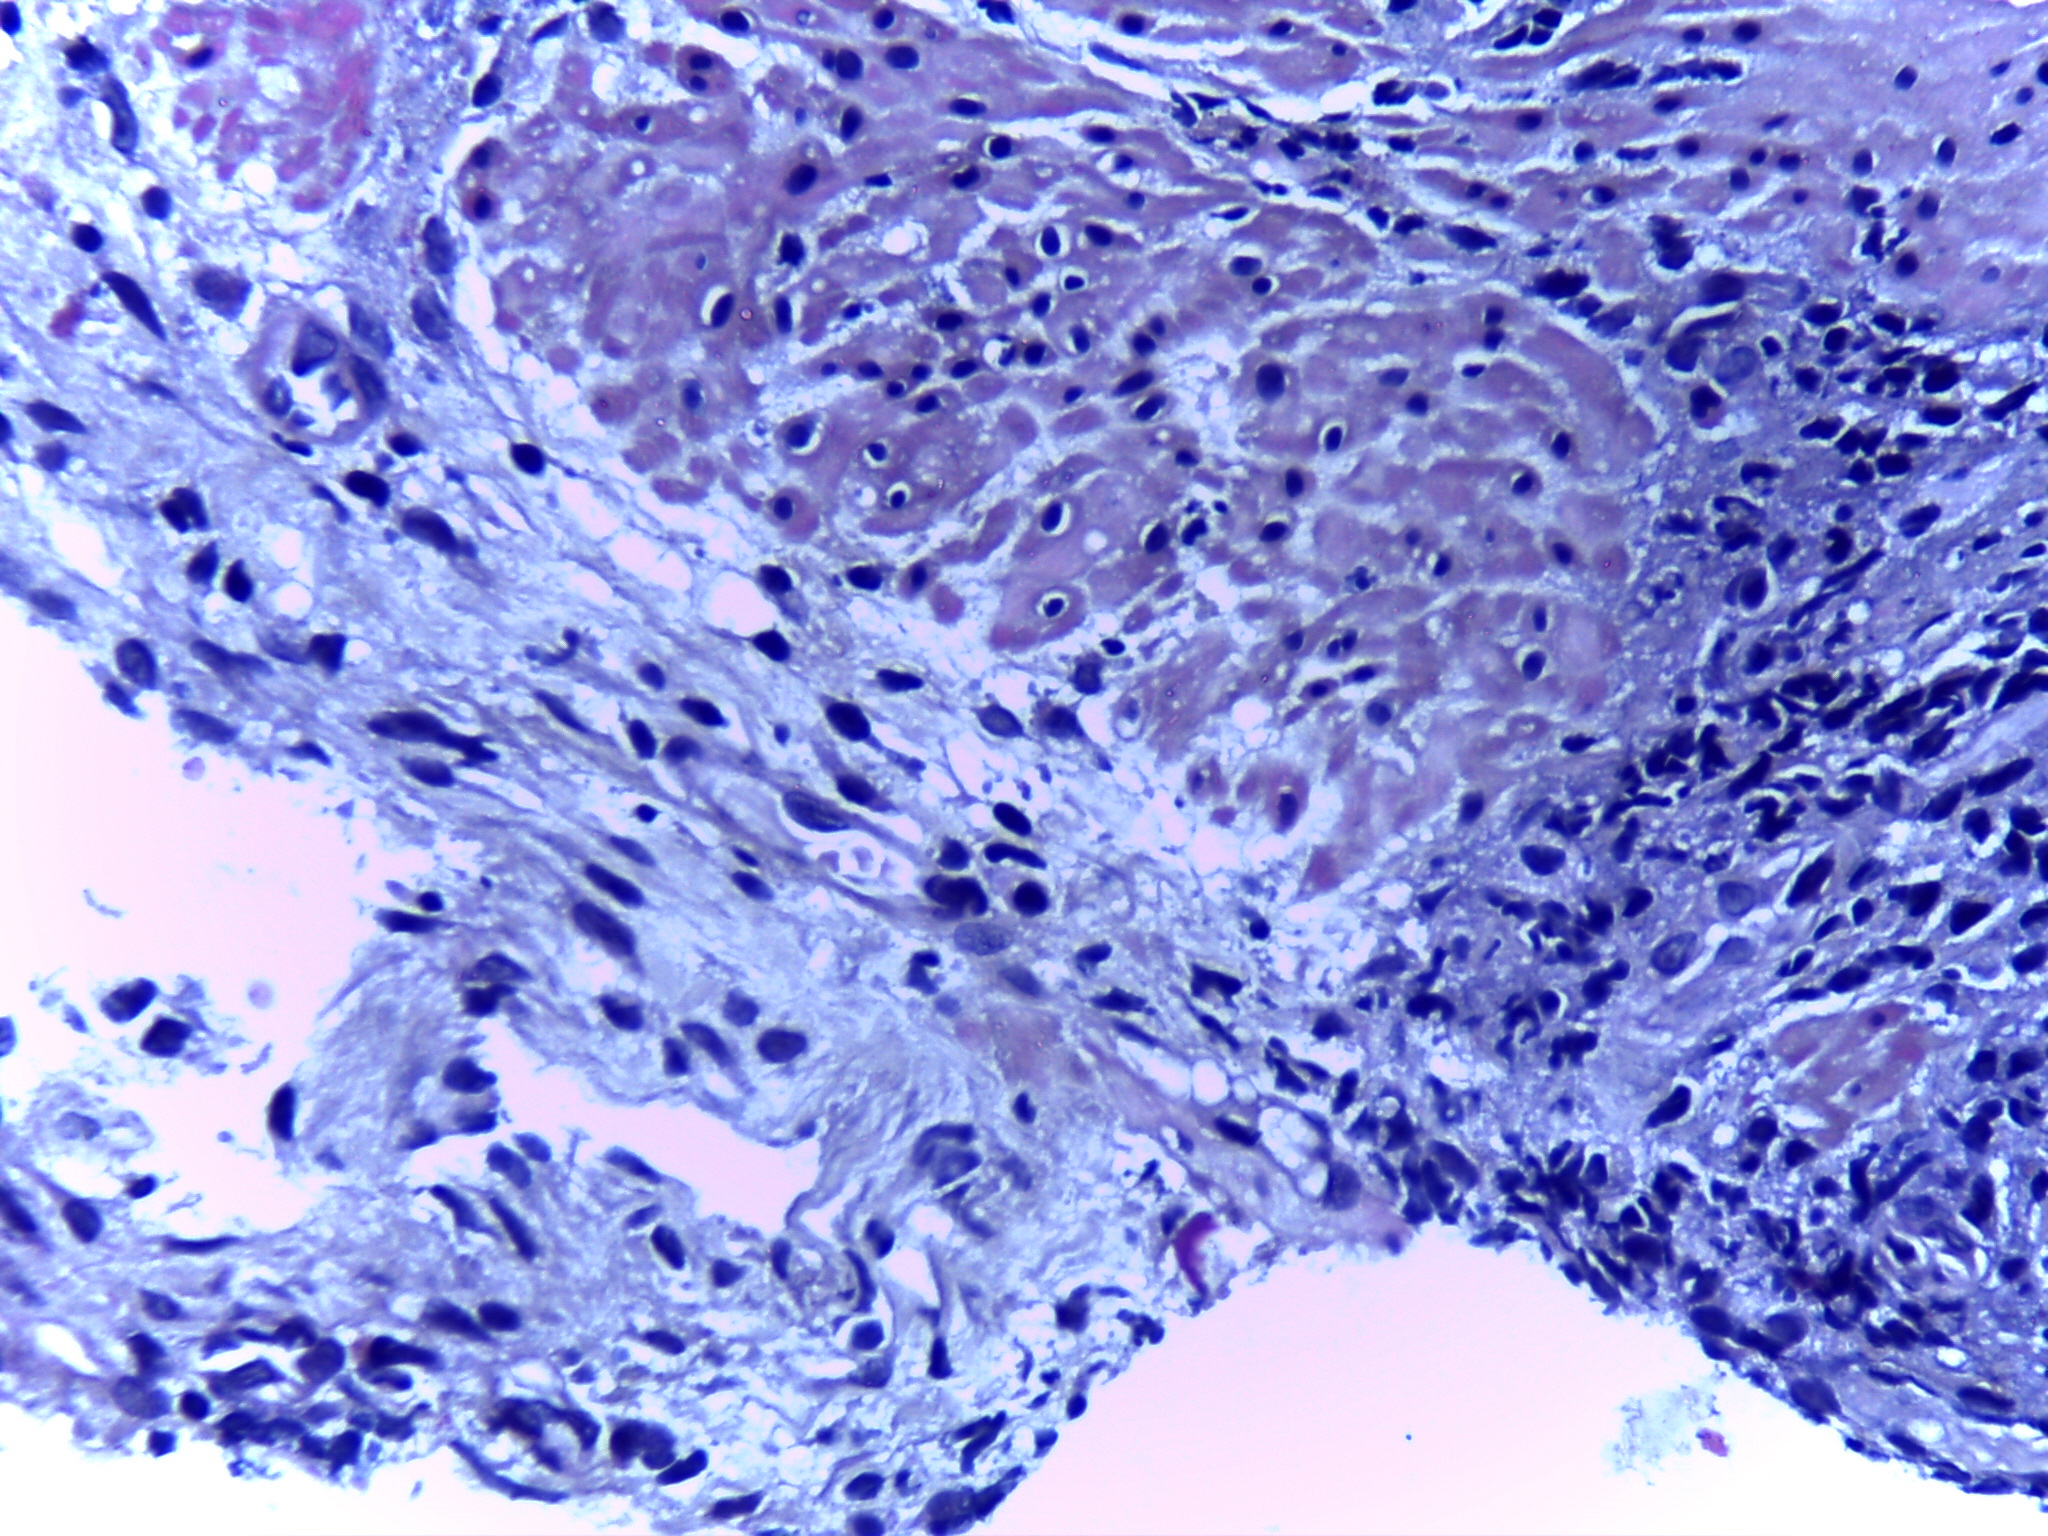
Diagnosis: OSCC